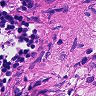
Metastatic tissue present: no